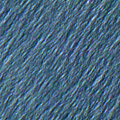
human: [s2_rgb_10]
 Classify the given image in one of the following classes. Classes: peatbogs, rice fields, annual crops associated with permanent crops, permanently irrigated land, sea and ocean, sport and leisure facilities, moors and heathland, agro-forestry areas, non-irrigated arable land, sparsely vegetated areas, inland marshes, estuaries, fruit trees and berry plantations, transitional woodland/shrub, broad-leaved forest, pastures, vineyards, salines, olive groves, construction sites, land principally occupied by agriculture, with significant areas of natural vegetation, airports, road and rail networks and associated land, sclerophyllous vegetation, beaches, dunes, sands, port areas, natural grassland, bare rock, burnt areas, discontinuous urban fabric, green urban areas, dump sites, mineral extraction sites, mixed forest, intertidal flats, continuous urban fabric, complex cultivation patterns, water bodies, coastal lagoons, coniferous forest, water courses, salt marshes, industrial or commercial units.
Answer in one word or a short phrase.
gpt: sea and ocean